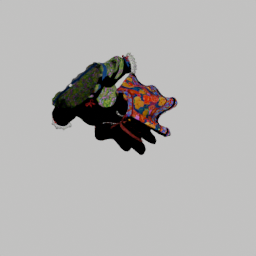
Label: people